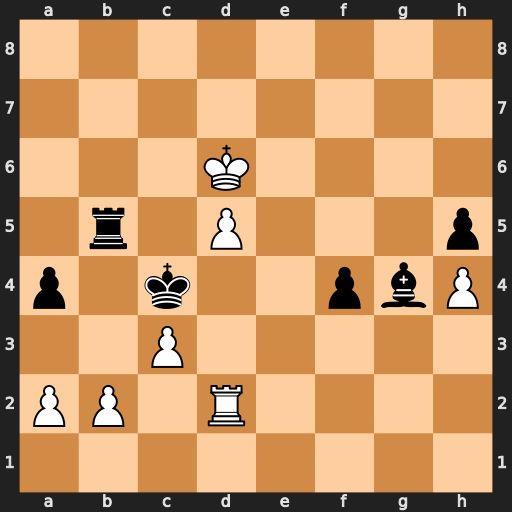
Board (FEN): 8/8/3K4/1r1P3p/p1k2pbP/2P5/PP1R4/8
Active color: w
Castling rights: -
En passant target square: -
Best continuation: Rd4#